Interaction volume radius: 5 \u00c5
Interaction volume height: 10 \u00c5
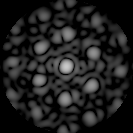
Disorder parameter: 0.4641